Field crop: maize
Growth stage: 2
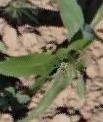
Species: maize